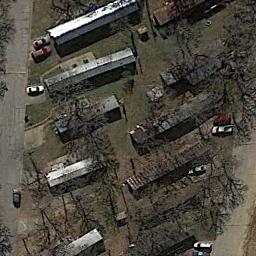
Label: mobile_home_park